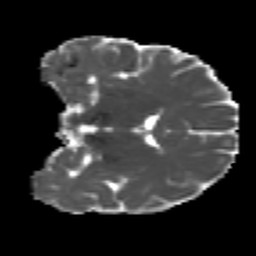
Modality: MD
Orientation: coronal
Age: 25
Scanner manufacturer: siemens
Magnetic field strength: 3 T
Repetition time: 4.52 s
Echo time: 0.084 s